Chest X-ray:
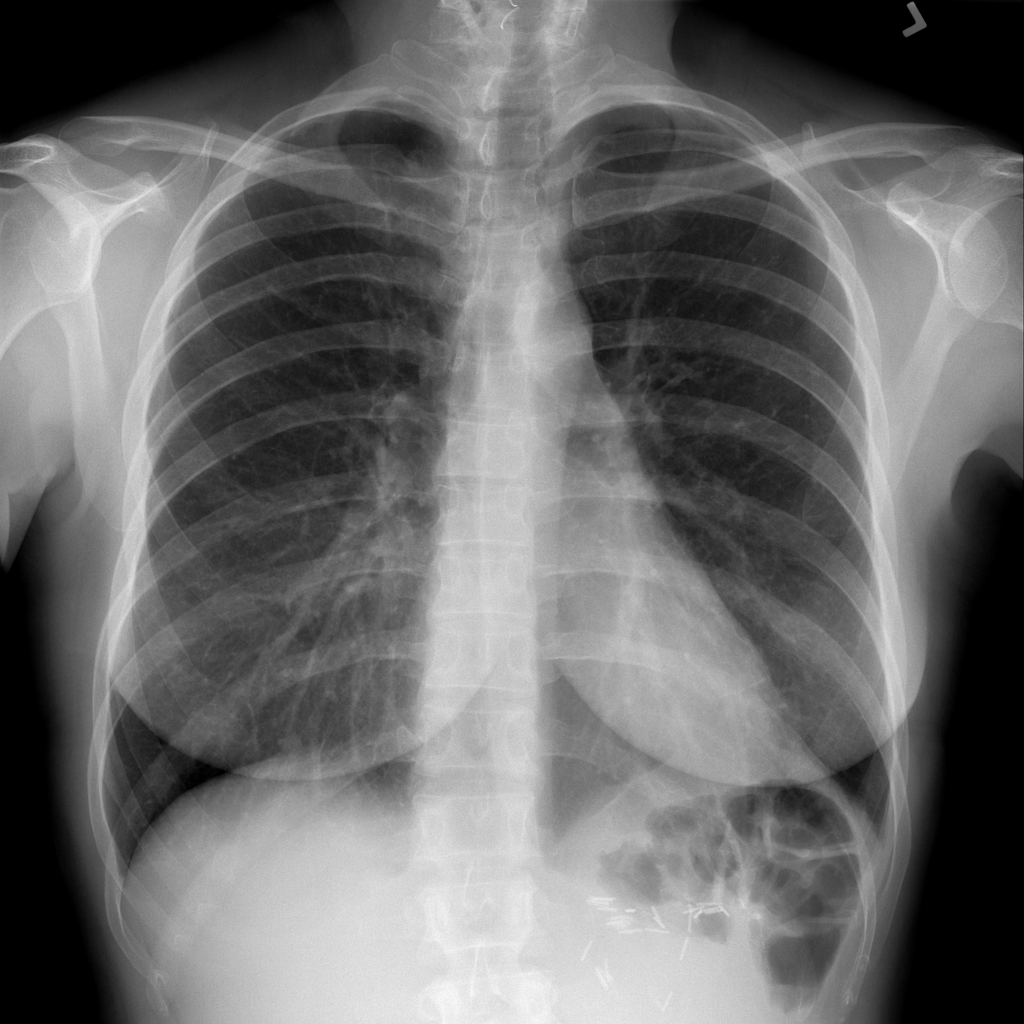
Findings: Nodule
No abnormal finding: no